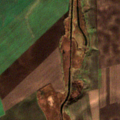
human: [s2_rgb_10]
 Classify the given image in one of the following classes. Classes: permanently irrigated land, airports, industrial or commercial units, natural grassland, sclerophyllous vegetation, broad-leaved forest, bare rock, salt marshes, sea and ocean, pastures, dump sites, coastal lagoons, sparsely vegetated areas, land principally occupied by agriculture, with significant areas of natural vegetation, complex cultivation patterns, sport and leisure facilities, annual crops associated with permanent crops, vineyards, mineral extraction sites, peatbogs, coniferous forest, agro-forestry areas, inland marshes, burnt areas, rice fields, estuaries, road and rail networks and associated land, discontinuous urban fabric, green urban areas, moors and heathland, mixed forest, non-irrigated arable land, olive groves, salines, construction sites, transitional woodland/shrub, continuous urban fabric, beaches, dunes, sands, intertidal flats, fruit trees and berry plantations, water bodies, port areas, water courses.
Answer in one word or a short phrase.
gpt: non-irrigated arable land, inland marshes